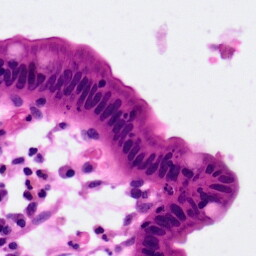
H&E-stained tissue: Pancreatic